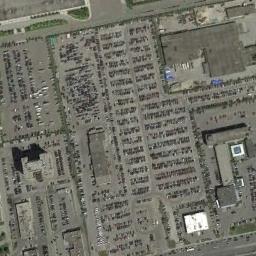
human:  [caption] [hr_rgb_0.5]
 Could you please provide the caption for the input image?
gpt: Many cars of different styles and colors are on the parking lot .

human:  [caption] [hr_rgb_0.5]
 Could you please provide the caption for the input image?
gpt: The parking lot is full of cars next to some buildings .

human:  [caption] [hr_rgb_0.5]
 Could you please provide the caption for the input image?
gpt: More than a half of the cars in the parking lot are black .

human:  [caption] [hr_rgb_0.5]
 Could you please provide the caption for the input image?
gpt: Some parking lots has lots of neatly arranged cars and some buildings are also in the parking lots .

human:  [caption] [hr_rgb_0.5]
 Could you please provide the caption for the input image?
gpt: There are hundreds of cars on the parking lots and some buildings .